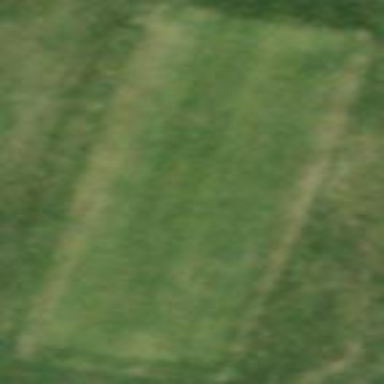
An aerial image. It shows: Grassy area designated as golf tee.